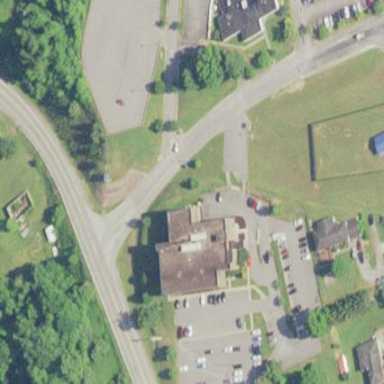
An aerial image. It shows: Parking area.